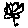
Label: flower